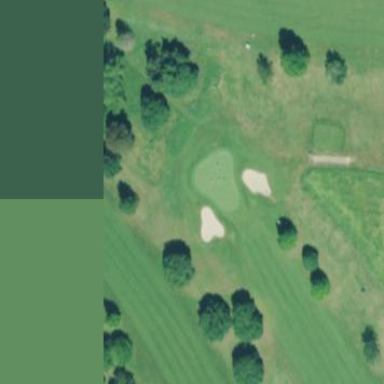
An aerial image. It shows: Meadow used as rough area for golf.